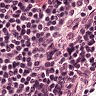
Metastatic tissue present: no